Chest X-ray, PA view. Patient: 53 years old, sex M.
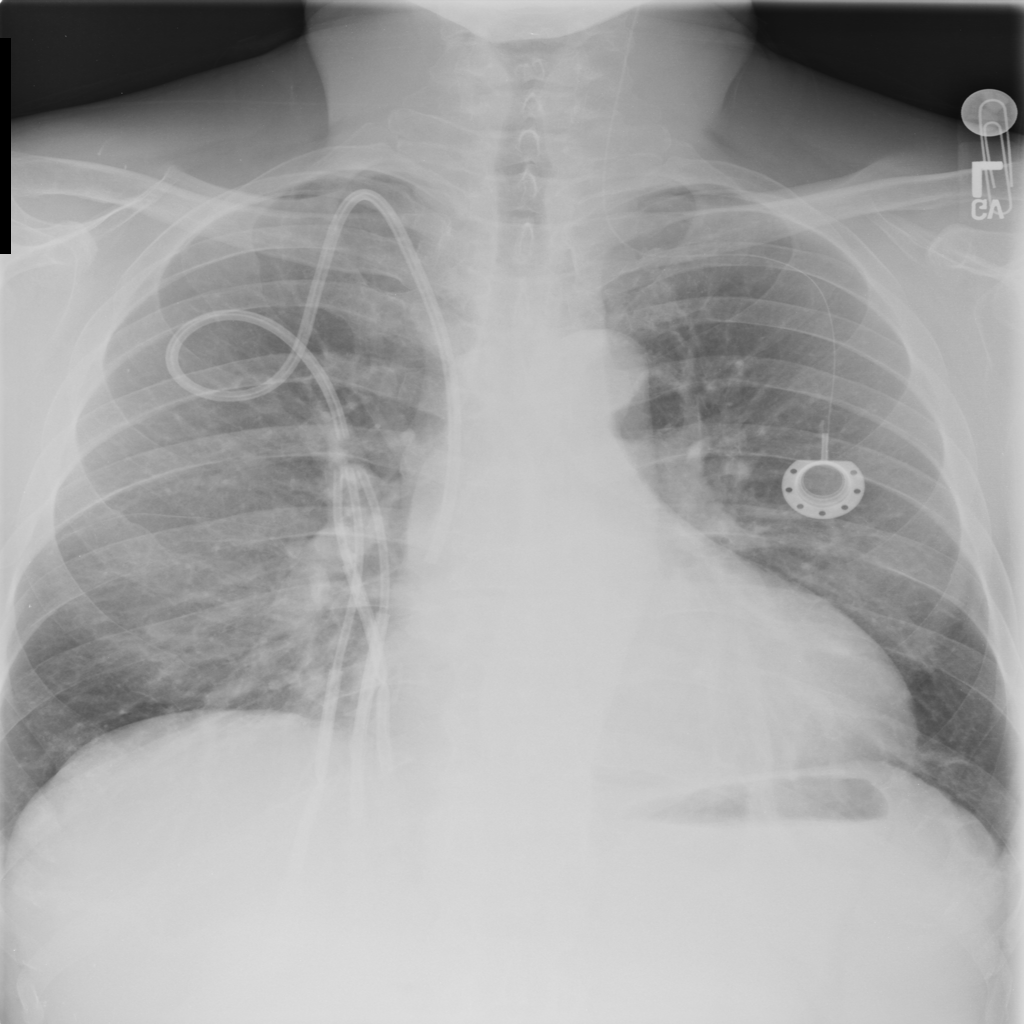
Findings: No Finding